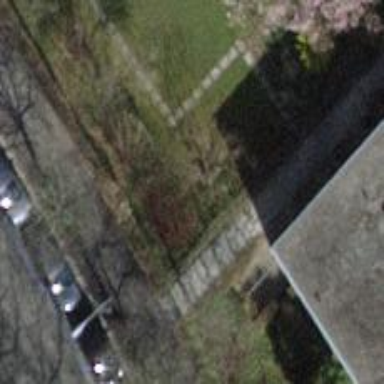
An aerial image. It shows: Concrete steps.